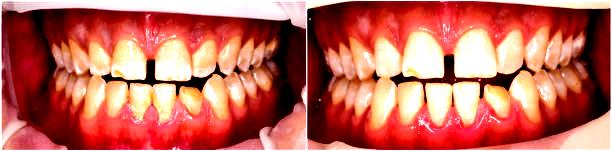
Condition: Calculus